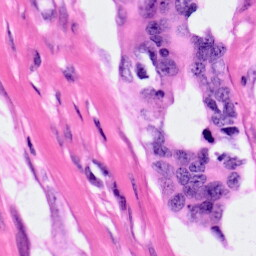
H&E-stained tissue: Pancreatic